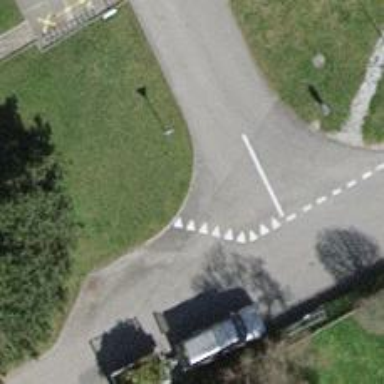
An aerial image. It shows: Road with "give way" sign.